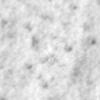
Label: no_change